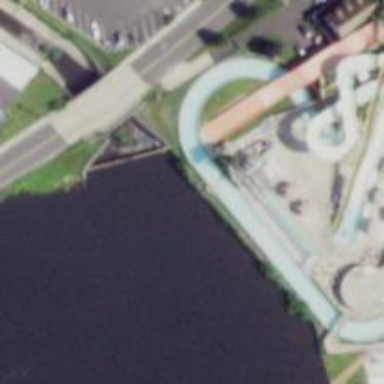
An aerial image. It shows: Water slide attraction.